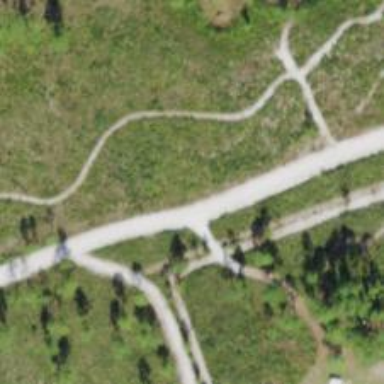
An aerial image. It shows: Bridleway.